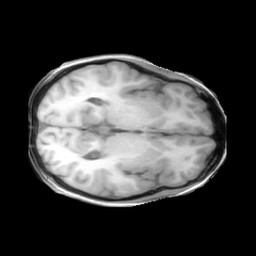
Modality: T1w
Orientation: axial
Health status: ill
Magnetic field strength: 3 T